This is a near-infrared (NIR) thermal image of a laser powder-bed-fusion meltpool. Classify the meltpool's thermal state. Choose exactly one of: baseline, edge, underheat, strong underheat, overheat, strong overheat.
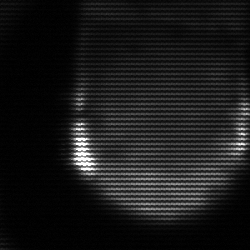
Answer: edge